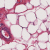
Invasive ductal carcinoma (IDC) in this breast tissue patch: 0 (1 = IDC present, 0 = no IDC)